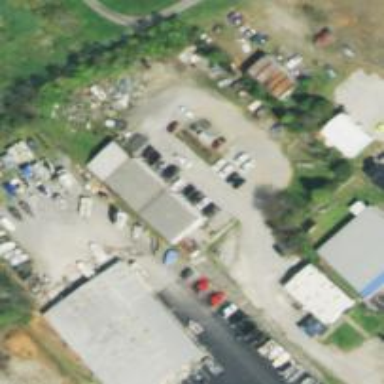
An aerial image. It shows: Industrial area designated as scrap yard.